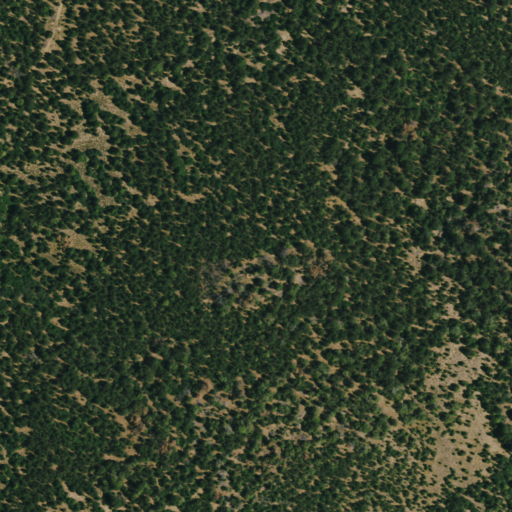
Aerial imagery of depression(s) in Colorado named Traver Basin containing only evergreen forest